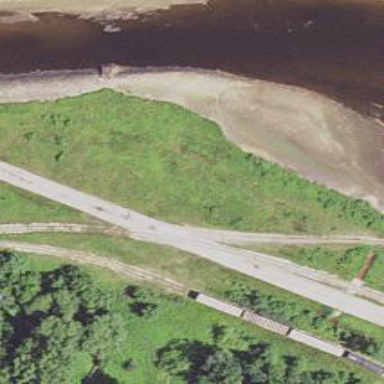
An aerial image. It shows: Railway level crossing.